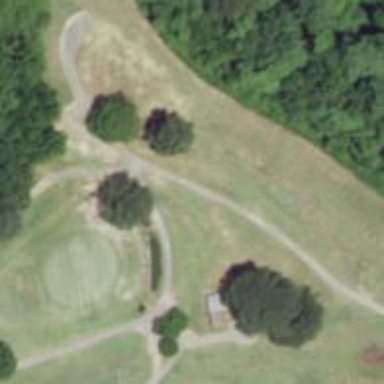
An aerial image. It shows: Service road used as golf cart path.